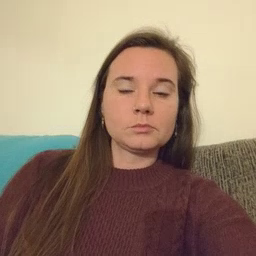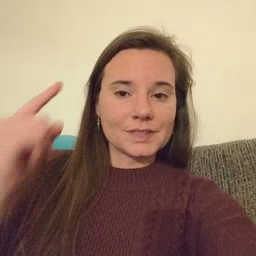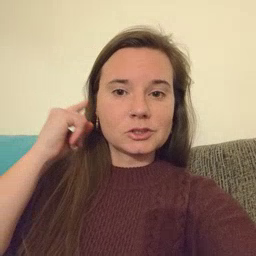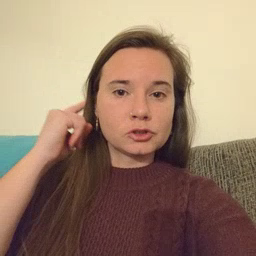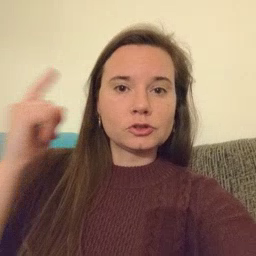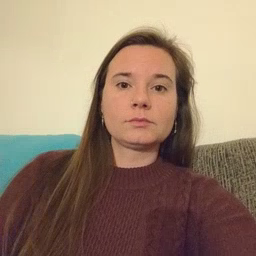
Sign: ear